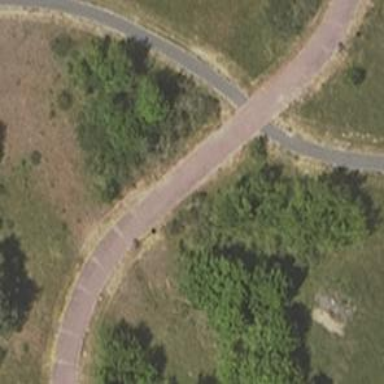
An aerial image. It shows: Footway along the road.